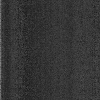
Atmospheric dust classification: dusty